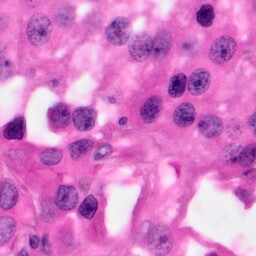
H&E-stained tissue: Pancreatic